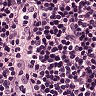
Metastatic tissue present: no